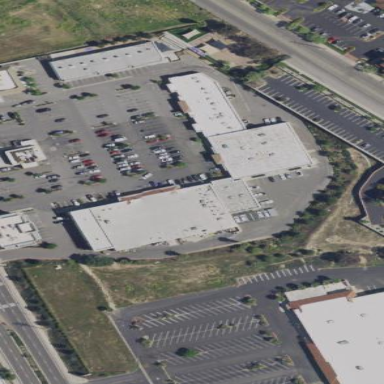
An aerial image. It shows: Retail area.